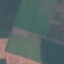
Land use / land cover class: AnnualCrop